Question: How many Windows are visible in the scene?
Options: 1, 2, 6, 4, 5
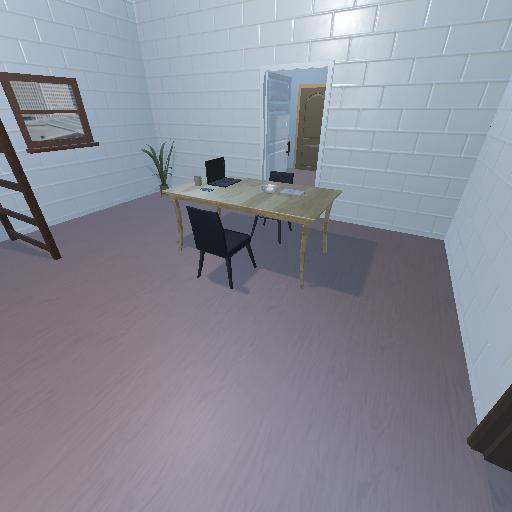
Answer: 1